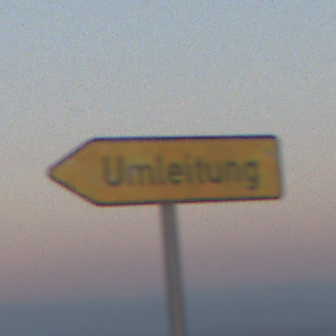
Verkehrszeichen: UmleitungswegweiserLinksweisend
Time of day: SunriseSunset
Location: Outdoor (Nature)
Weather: Clear
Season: NotSpecified
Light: Natural